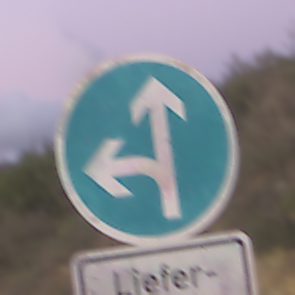
Verkehrszeichen: VorgeschriebeneFahrtrichtungGeradeausOderLinks
Zusatzzeichen unten: BesondereFahrzeugeUndTransportgueter5
Umgebung: Outdoor, RoadRail
Tageszeit: Dawn
Wetter: Clear
Licht: Natural
Jahreszeit: NotSpecified
Kontrast: LowContrast